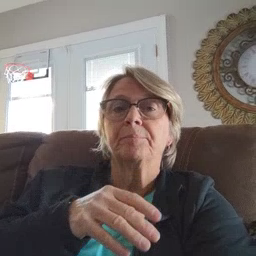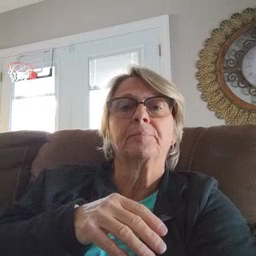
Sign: mom